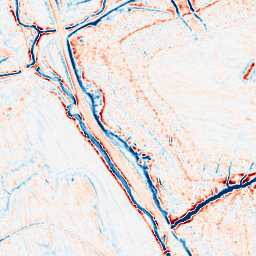
Category: multiscale
Decomposition family: dog_multiscale
Decomposition parameters: sigma_ratio: 1.6
n_scales: 3
base_sigma: 0.5
Upsampling method: edge_directed
Upsampling parameters: scale: 2
Upsampling scale: 2